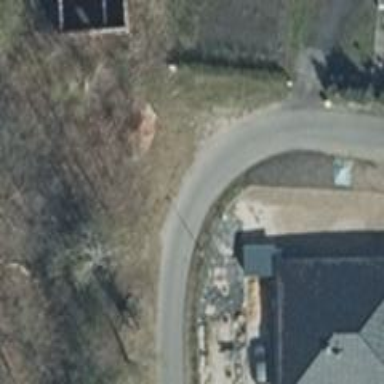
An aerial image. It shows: Asphalt road in residential area.